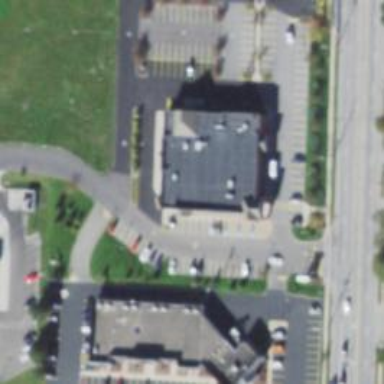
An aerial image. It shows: Pharmacy providing healthcare services.